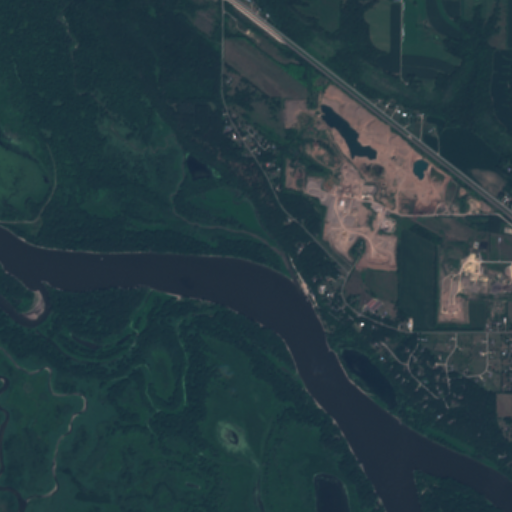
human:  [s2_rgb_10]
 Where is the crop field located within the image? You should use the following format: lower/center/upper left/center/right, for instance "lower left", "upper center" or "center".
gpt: The crop field is located in the center right of the image.
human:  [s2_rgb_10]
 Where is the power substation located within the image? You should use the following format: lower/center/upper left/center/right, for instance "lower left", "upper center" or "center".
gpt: The power substation is located in the center right of the image.
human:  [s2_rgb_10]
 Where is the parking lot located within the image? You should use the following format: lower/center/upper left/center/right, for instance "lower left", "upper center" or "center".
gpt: There is no parking lot in the image.